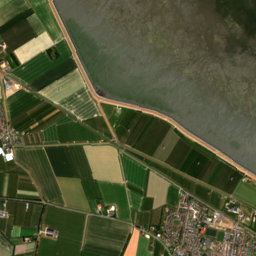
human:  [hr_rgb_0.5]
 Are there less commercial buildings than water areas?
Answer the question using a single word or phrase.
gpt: no

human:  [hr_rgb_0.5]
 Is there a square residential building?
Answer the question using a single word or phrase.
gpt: yes

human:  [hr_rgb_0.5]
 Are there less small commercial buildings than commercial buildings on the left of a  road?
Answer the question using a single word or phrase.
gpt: yes

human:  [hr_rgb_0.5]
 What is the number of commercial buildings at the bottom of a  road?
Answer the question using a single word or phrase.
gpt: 20

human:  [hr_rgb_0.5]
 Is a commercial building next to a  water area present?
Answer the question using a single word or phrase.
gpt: yes

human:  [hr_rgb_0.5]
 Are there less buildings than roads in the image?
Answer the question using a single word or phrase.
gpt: no

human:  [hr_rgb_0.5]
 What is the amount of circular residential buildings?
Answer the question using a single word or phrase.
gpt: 2

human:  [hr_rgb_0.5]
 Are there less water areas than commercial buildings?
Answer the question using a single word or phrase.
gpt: yes

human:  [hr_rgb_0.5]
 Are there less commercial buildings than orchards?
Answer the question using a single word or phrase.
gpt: yes

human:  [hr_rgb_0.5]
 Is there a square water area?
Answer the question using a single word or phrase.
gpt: no

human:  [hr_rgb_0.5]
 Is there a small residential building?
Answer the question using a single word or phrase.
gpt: yes

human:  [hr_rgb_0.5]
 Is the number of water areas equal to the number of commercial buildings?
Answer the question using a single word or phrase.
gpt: no

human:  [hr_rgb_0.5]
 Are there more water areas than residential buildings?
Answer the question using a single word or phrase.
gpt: no

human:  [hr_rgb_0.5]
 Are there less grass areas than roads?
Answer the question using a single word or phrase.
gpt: yes

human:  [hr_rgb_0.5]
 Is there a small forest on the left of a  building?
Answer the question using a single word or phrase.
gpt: yes

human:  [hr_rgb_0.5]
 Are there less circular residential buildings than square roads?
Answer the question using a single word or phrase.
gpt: no

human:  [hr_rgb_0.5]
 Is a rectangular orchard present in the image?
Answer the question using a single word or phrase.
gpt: yes

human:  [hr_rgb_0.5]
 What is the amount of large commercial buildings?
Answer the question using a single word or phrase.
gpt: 0

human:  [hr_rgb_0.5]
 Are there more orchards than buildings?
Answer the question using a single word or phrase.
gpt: no

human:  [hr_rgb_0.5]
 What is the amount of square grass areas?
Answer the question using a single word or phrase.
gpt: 0

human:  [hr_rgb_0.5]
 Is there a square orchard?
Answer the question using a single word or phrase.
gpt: no

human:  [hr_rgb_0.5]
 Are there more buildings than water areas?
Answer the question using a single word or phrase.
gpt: yes

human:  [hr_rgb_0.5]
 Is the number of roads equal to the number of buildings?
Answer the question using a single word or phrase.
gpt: no

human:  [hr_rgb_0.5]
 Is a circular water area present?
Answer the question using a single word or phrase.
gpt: no

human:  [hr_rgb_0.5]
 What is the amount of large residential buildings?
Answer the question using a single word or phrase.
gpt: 1

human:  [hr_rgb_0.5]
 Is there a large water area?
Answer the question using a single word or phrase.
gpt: yes

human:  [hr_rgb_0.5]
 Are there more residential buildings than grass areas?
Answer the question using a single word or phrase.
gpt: yes

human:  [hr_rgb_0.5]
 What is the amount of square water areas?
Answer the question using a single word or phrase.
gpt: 0

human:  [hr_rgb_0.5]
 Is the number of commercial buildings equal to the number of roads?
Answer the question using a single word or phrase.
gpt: no

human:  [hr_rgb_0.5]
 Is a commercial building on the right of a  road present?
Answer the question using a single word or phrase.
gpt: yes

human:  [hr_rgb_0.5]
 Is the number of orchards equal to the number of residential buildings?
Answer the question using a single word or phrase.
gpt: no

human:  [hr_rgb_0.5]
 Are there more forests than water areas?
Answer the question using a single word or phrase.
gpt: yes

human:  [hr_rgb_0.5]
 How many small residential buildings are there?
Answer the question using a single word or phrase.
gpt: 1403

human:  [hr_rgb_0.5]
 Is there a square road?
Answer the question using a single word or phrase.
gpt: no

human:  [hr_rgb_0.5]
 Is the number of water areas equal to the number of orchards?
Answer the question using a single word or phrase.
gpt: no

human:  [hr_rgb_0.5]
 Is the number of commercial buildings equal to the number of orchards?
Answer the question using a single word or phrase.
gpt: no